Question: I have a set of data like the following:
'''
[Bindable]
public var Loc:ArrayCollection = new ArrayCollection([
{date:"2002", close:41.87, loc: "Location 01"},
{date:"2003", close:45.74, loc: "Location 01"},
{date:"2004", close:42.77, loc: "Location 01"},
{date:"2005", close:48.06, loc: "Location 01"},
{date:"2006", close:48.06, loc: "Location 01"},
{date:"2002", close:157.59, loc: "Location 02"},
{date:"2003", close:160.3, loc: "Location 02"},
{date:"2004", close:150.71, loc: "Location 02"},
{date:"2005", close:156.88, loc: "Location 02"},
]);
'''
and I'd like to create a chart like the following, in which each location is displayed in different color and grouped by each year:

I was thinking that I must use "mx:ColumnSeries" tag and use its "filterFunction" property to define how to filter the data for each location as a separate series, but I don't know how to do that. Does anyboy have any recommendation or sample code for creating such charts?
Thank you
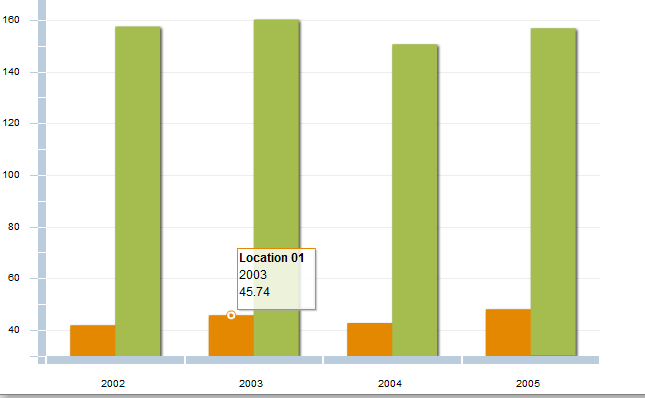
Answer: Here an example:
'''
private function filterSeries1(cache:Array):Array
{
var filteredCache:Array = [];
for (var i:int = 0; i < cache.length; i++)
{
var item:ColumnSeriesItem = ColumnSeriesItem(cache[i]);
if(item.item.loc == "Location 01")
filteredCache.push(item);
}
return filteredCache;
}
private function filterSeries2(cache:Array):Array
{
var filteredCache:Array = [];
for (var i:int = 0; i < cache.length; i++)
{
var item:ColumnSeriesItem = ColumnSeriesItem(cache[i]);
if(item.item.loc == "Location 02")
filteredCache.push(item);
}
return filteredCache;
}
'''
And:
'''
<mx:series>
<mx:ColumnSeries yField="close" xField="date"
labelPosition="outside"
filterFunction="{filterSeries1}"/>
<mx:ColumnSeries yField="close" xField="date"
labelPosition="outside"
filterFunction="{filterSeries2}"/>
</mx:series>
'''